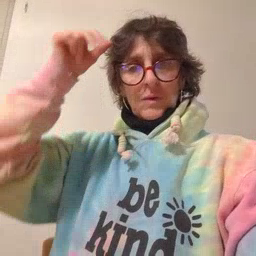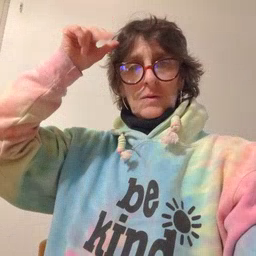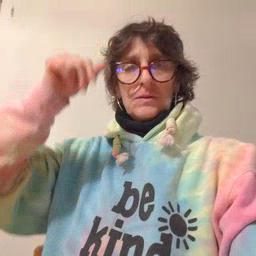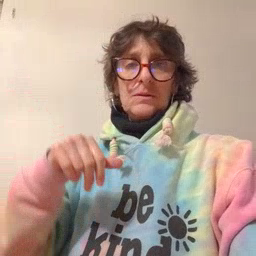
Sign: horse